Field crop: maize
Growth stage: 2
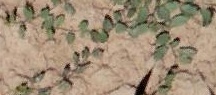
Species: convolvulus